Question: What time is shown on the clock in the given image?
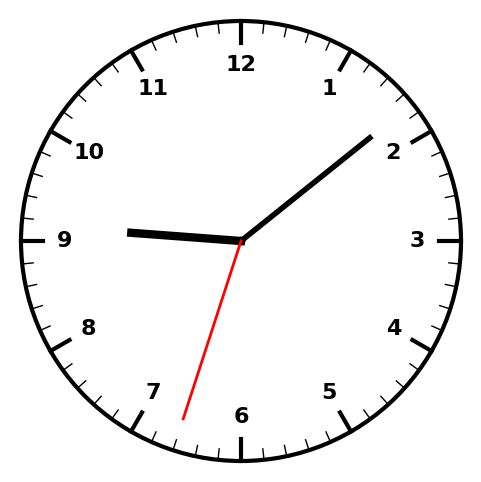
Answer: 09:08:33